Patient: sex F, age 68
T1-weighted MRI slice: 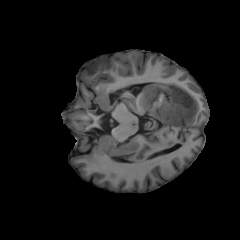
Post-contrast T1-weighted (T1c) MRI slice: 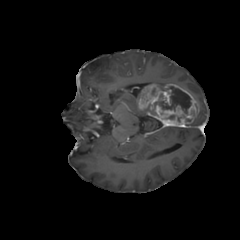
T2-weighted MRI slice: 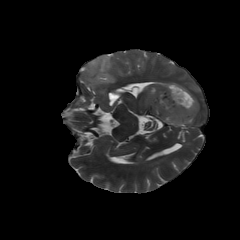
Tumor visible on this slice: yes
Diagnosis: Glioblastoma, IDH-wildtype
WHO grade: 4